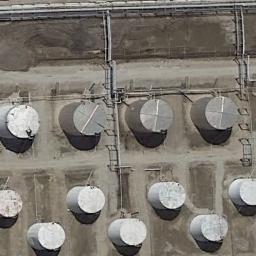
Label: storage tanks